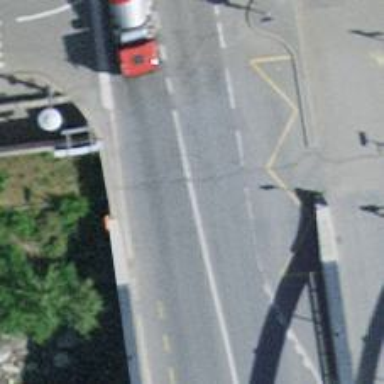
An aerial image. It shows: Tertiary road on bridge with asphalt surface. It includes cycle lane on the left.